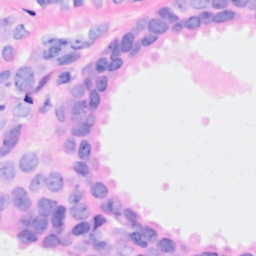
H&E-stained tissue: Breast